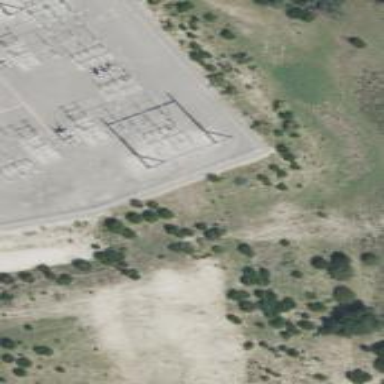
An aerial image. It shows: Power tower.